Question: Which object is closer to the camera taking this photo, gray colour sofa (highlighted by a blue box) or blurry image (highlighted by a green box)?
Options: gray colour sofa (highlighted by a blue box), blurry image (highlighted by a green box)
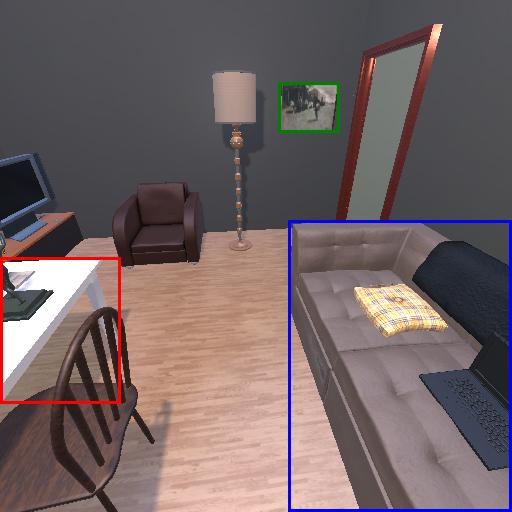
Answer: gray colour sofa (highlighted by a blue box)